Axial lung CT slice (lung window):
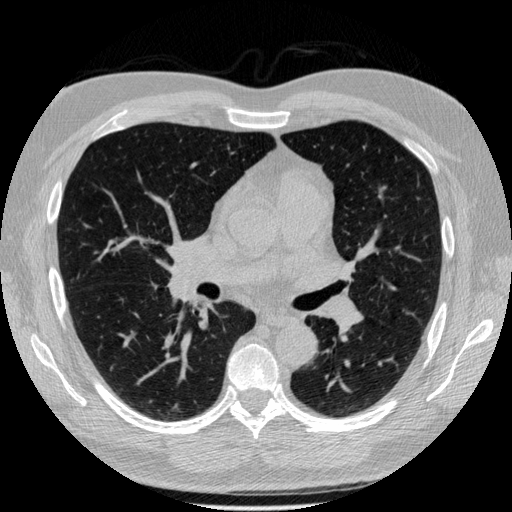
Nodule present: no